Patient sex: M
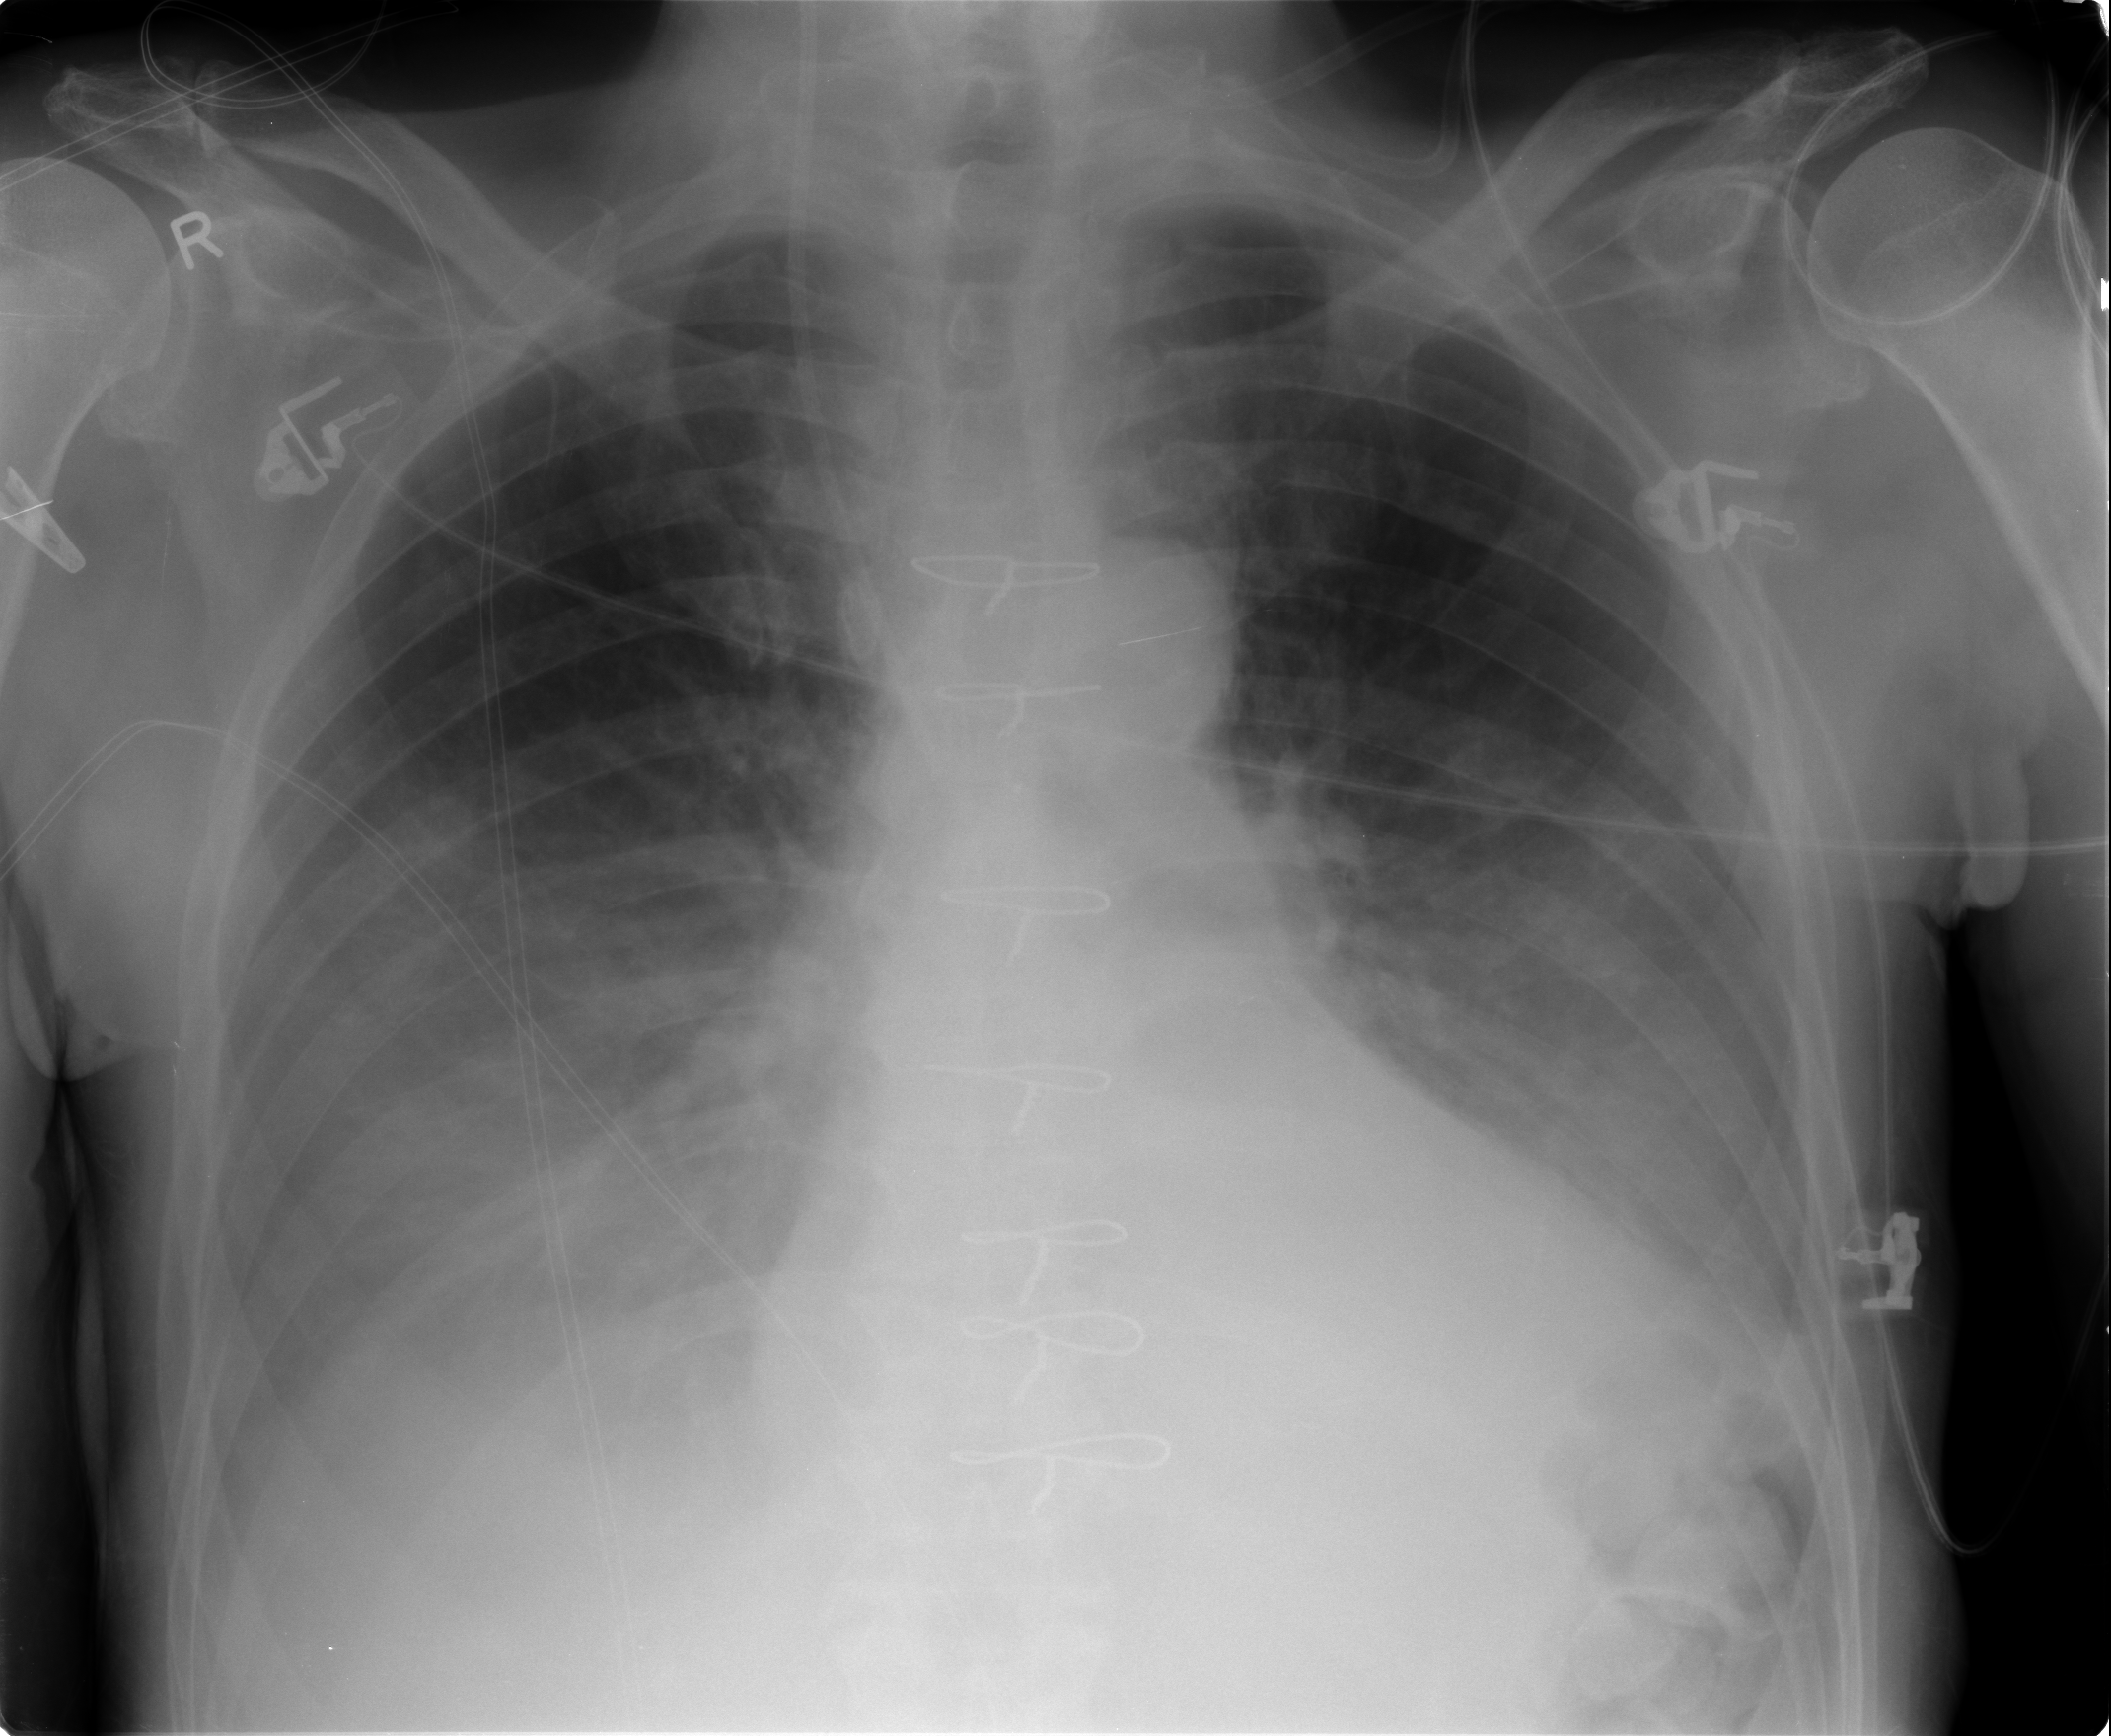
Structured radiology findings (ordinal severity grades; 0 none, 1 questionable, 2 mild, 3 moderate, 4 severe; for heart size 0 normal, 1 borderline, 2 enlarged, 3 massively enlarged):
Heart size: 1
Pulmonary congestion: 1
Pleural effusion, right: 2
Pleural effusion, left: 2
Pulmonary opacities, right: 0
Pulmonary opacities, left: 0
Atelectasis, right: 2
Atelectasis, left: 2